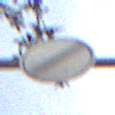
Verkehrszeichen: EndeSaemtlicherBegrenzungen
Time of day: Midday
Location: Outdoor (Nature)
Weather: PartlyCloudy
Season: NotSpecified
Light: Natural